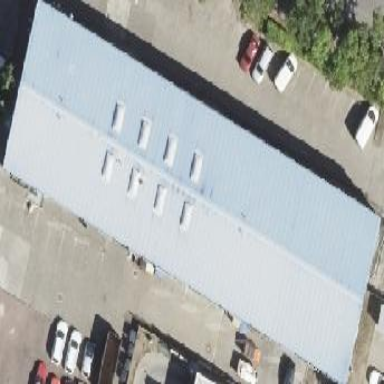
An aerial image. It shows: Commercial building with gabled roof.